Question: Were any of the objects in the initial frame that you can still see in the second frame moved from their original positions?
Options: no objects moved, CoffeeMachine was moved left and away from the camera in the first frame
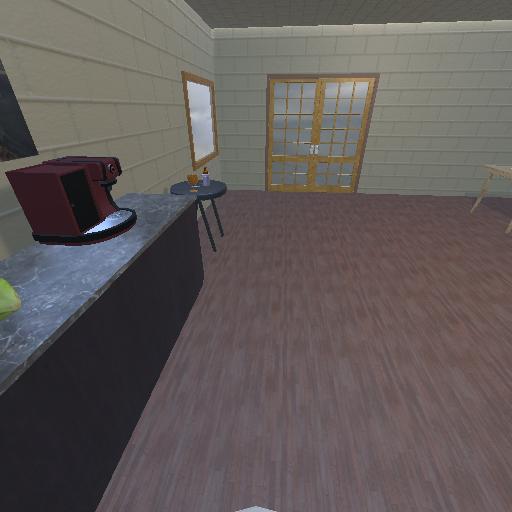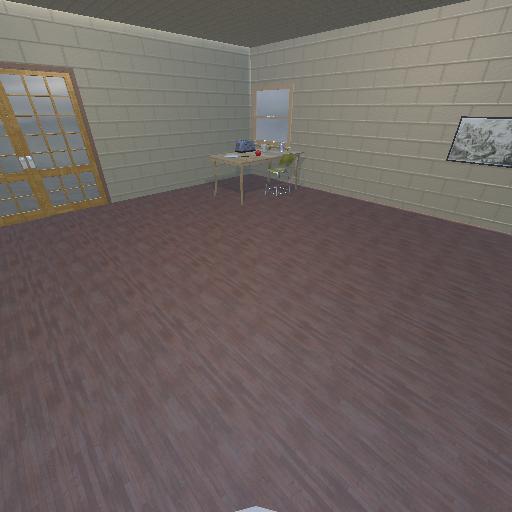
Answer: no objects moved